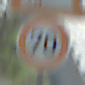
Verkehrszeichen: Geschwindigkeit70
Zusatzzeichen oben: DoppelkurveRechts
Umgebung: Outdoor, Special
Tageszeit: MorningAfternoon
Wetter: Clear
Licht: Natural
Jahreszeit: NotSpecified
Kontrast: HighContrast